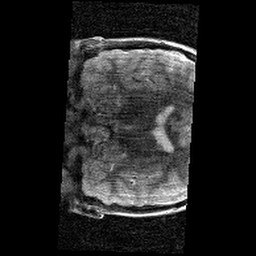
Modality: T2w
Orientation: coronal
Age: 10
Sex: male
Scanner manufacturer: siemens
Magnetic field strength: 3 T
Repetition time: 9.23 s
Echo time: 0.067 s